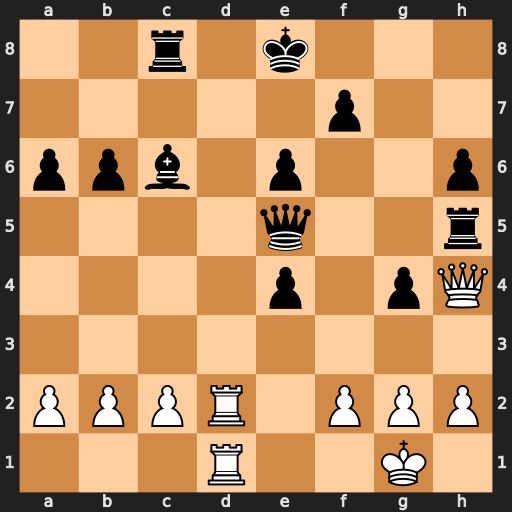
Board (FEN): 2r1k3/5p2/ppb1p2p/4q2r/4p1pQ/8/PPPR1PPP/3R2K1
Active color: w
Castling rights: -
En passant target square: -
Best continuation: Rd8+ Rxd8 Qxd8#